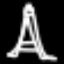
Label: The Eiffel Tower